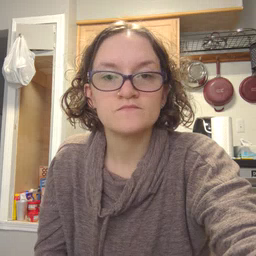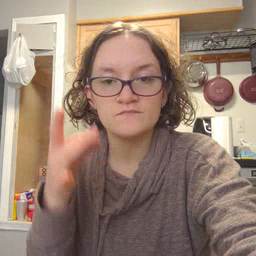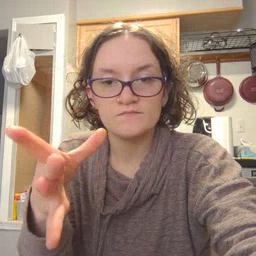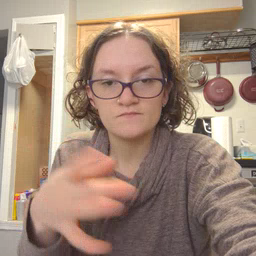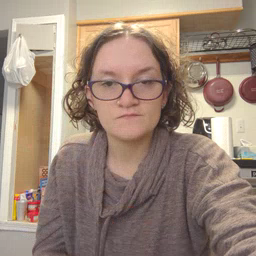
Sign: hate